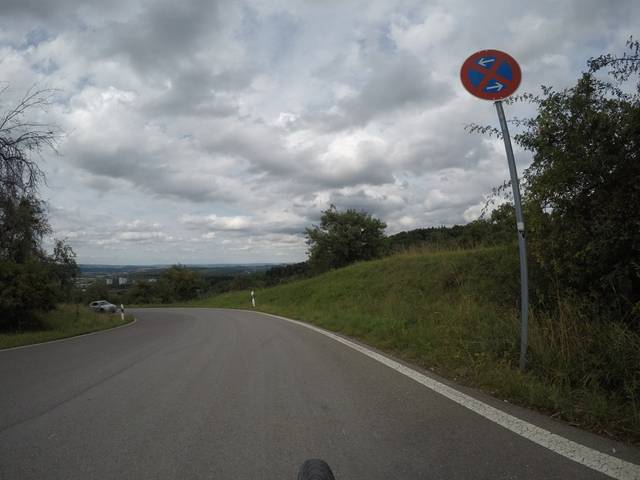
Region: Germany
Coordinates: 48.497, 9.235